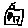
Label: house